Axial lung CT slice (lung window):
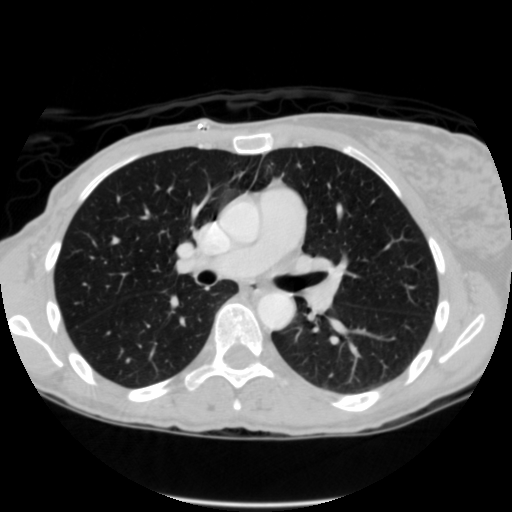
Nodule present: no